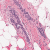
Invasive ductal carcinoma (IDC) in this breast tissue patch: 0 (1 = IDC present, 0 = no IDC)